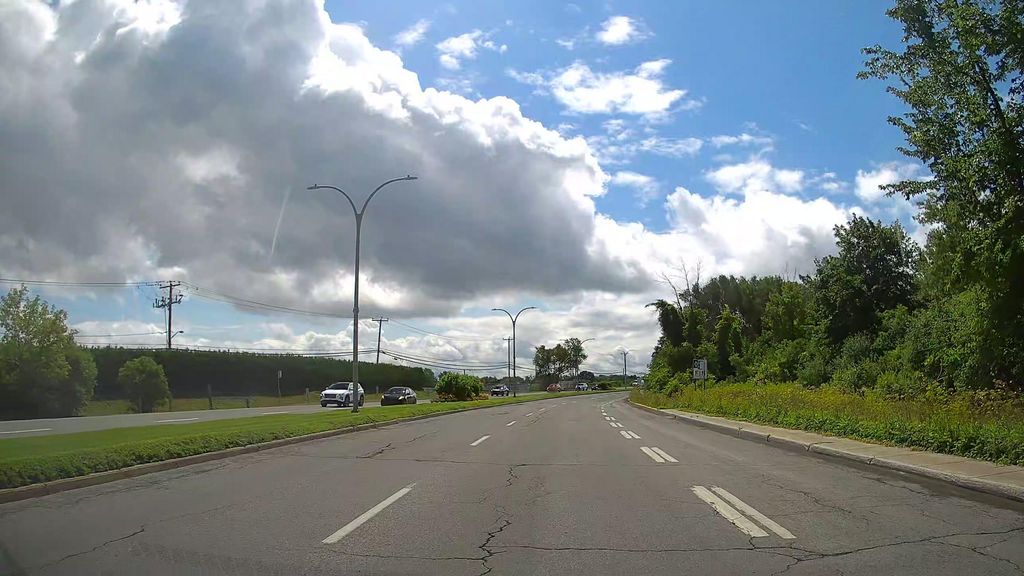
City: montreal